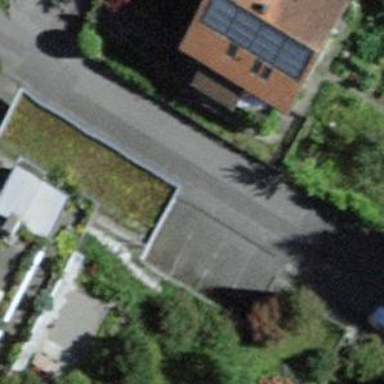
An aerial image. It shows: View of roof of building.